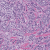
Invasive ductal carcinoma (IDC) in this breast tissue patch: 1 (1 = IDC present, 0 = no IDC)